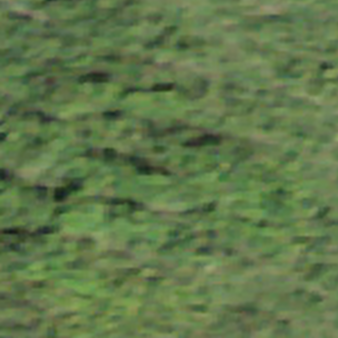
Label: other